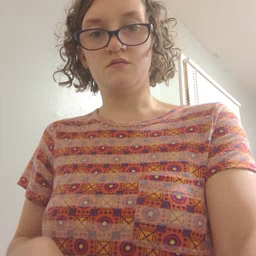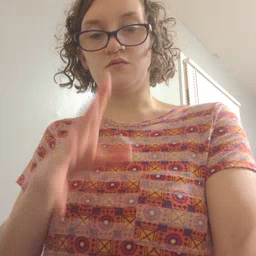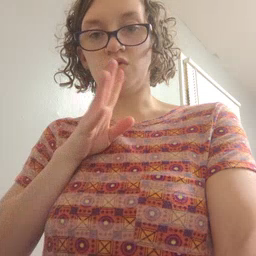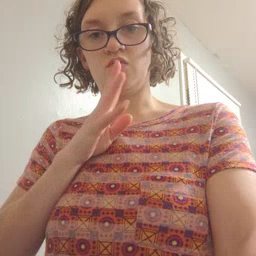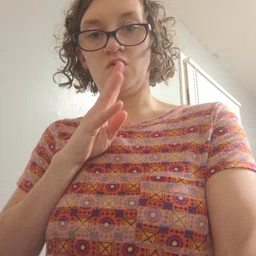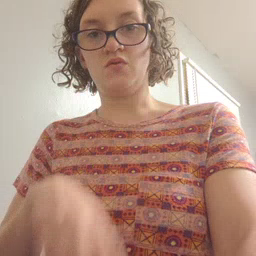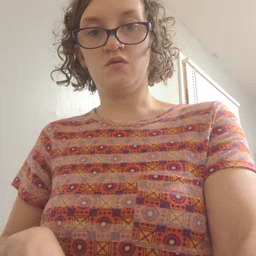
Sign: talk